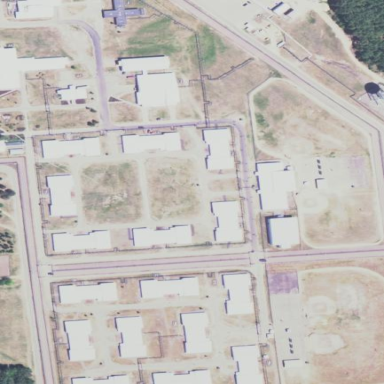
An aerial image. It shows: Wall surrounding prison facility.